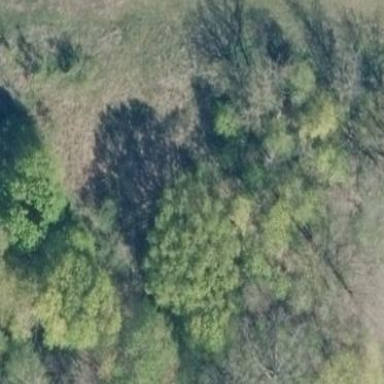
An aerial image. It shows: Forest area.